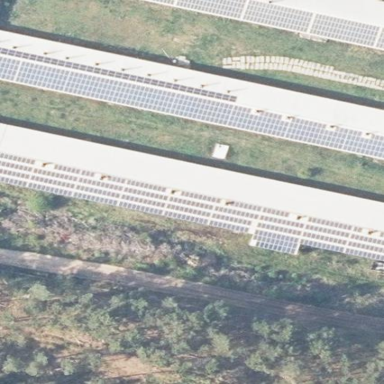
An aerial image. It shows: Building featuring small installation solar photovoltaic panel for electricity generation.